Field crop: tomato
Growth stage: 1
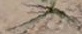
Species: cyperus